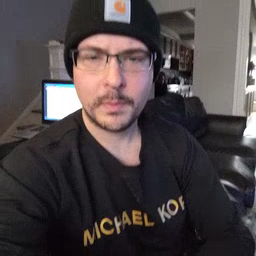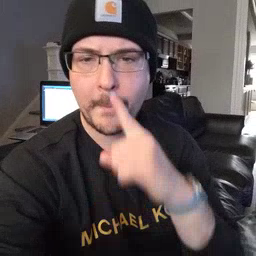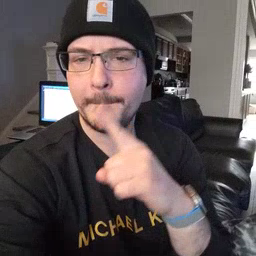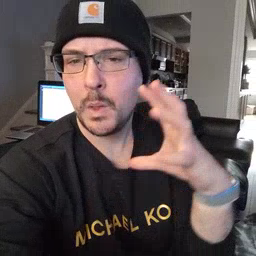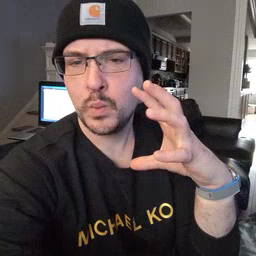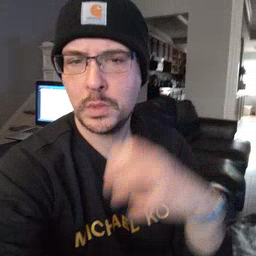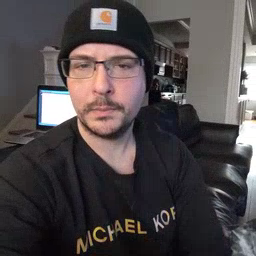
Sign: balloon